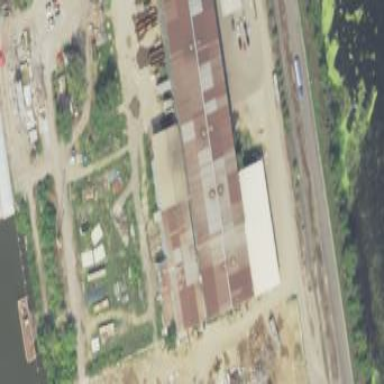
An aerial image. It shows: Building.